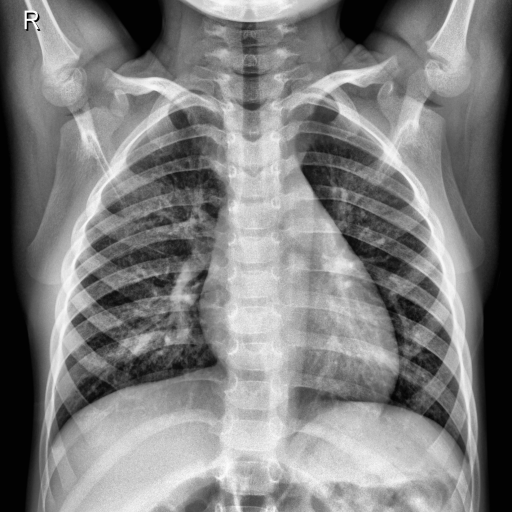
Finding: NORMAL